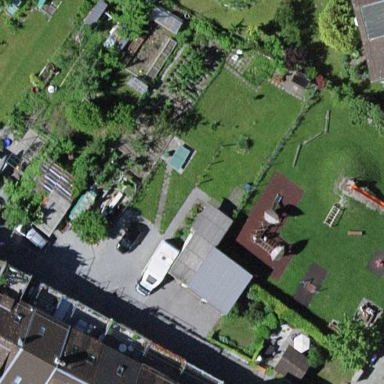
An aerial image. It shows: Residential garden.